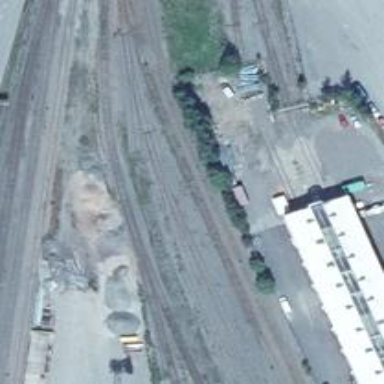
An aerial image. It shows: Abandoned railway spur.